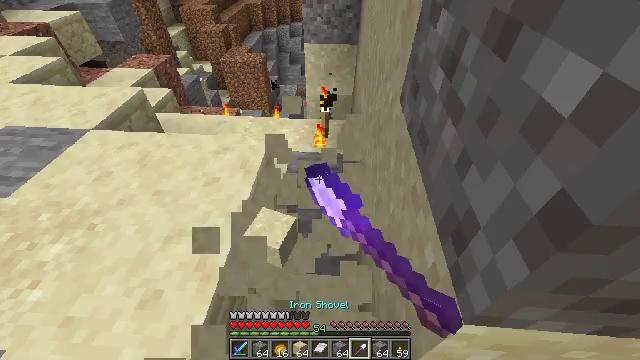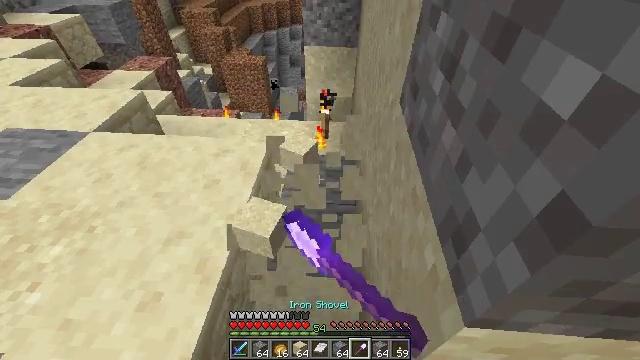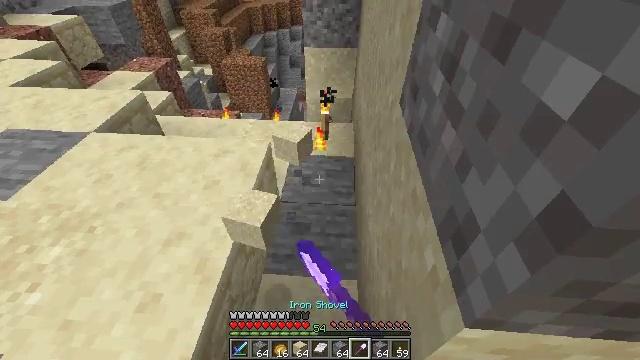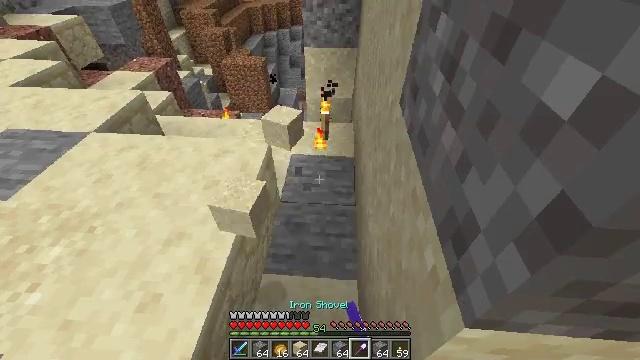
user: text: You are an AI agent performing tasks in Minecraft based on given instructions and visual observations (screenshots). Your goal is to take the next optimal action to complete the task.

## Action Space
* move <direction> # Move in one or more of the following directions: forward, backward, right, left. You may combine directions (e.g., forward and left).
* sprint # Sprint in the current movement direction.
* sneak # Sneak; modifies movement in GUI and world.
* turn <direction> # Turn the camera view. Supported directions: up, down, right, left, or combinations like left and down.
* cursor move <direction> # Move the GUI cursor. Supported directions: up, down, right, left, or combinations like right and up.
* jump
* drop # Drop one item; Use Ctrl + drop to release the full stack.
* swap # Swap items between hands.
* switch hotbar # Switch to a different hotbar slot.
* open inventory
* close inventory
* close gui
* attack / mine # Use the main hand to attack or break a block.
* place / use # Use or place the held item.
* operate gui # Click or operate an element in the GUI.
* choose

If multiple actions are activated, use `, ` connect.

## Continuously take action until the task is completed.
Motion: motion action
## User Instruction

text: Retrieve the torch.
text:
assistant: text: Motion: attack / mine
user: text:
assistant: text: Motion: no_op
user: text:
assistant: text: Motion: no_op
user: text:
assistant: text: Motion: no_op